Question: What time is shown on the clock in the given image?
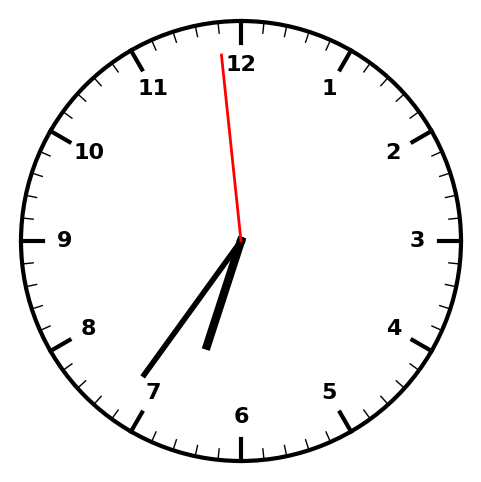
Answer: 06:35:59